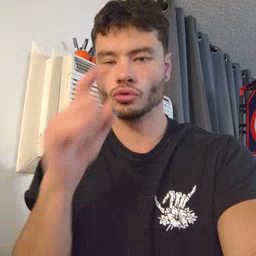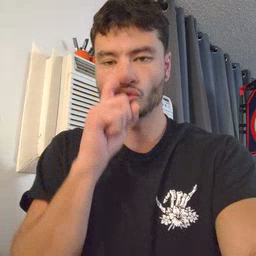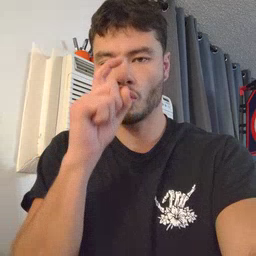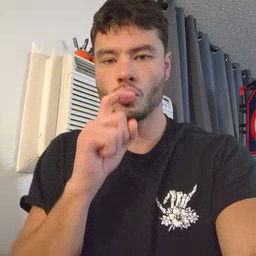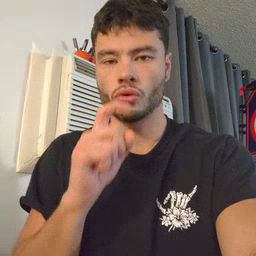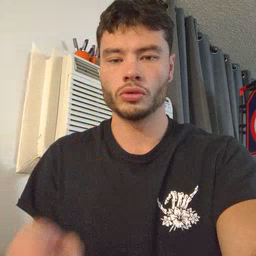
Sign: doll